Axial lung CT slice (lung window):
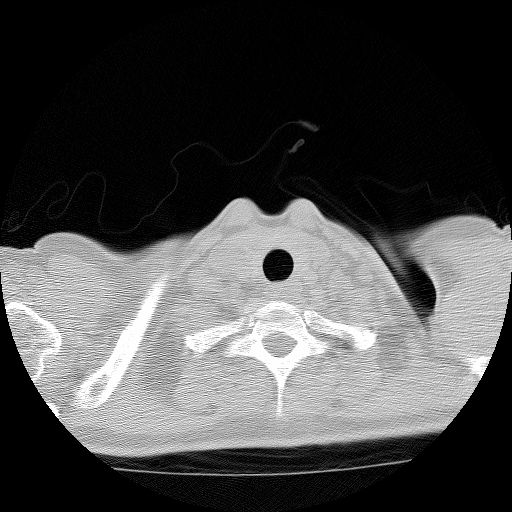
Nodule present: no